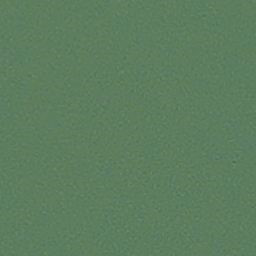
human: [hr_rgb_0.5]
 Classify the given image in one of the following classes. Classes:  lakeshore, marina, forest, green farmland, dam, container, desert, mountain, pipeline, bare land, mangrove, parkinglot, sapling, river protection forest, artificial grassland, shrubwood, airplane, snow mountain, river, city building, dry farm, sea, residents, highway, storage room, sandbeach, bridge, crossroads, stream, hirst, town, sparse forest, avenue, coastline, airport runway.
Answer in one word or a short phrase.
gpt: sea